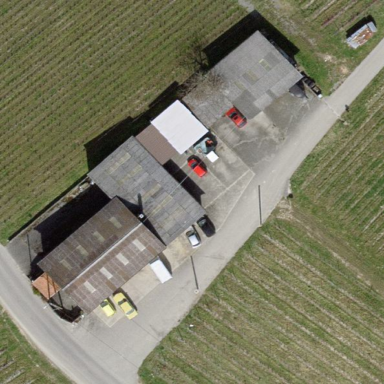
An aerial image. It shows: Farmyard area.